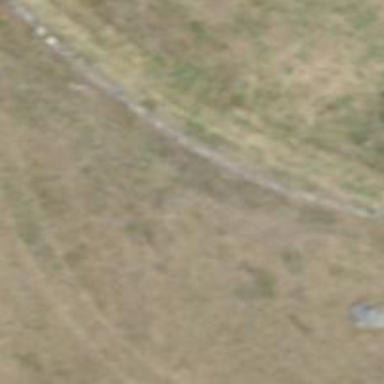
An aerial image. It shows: Unpaved path.